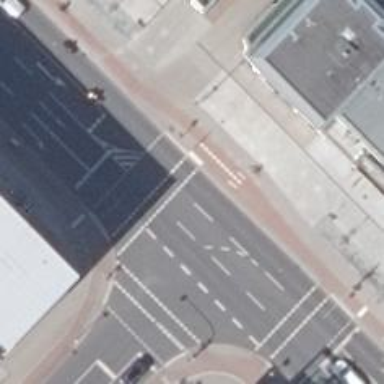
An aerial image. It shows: Asphalt path with cycleway and footway all surfaced with asphalt.